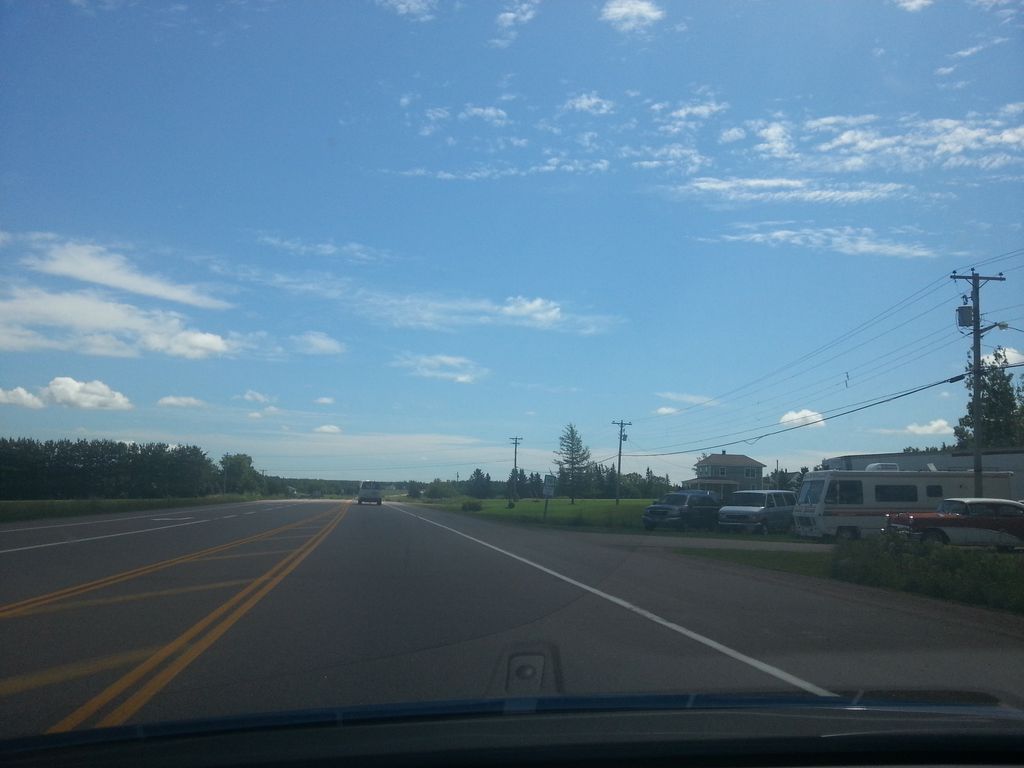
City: charlottetown